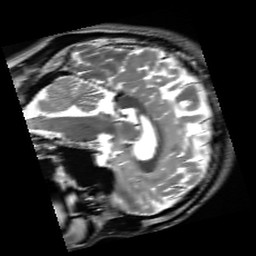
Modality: inplaneT2
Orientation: sagittal
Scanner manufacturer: siemens
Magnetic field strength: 3 T
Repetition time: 7.02 s
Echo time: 0.069 s